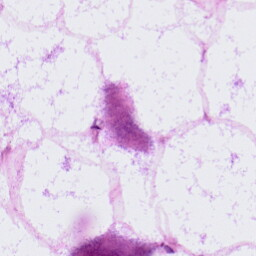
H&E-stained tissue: LymphNode